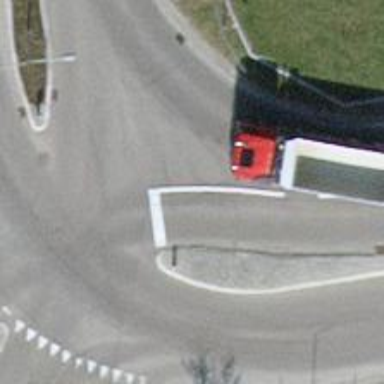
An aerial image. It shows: Tertiary road with asphalt surface and no sidewalk.